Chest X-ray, AP view. Patient: 46 years old, sex M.
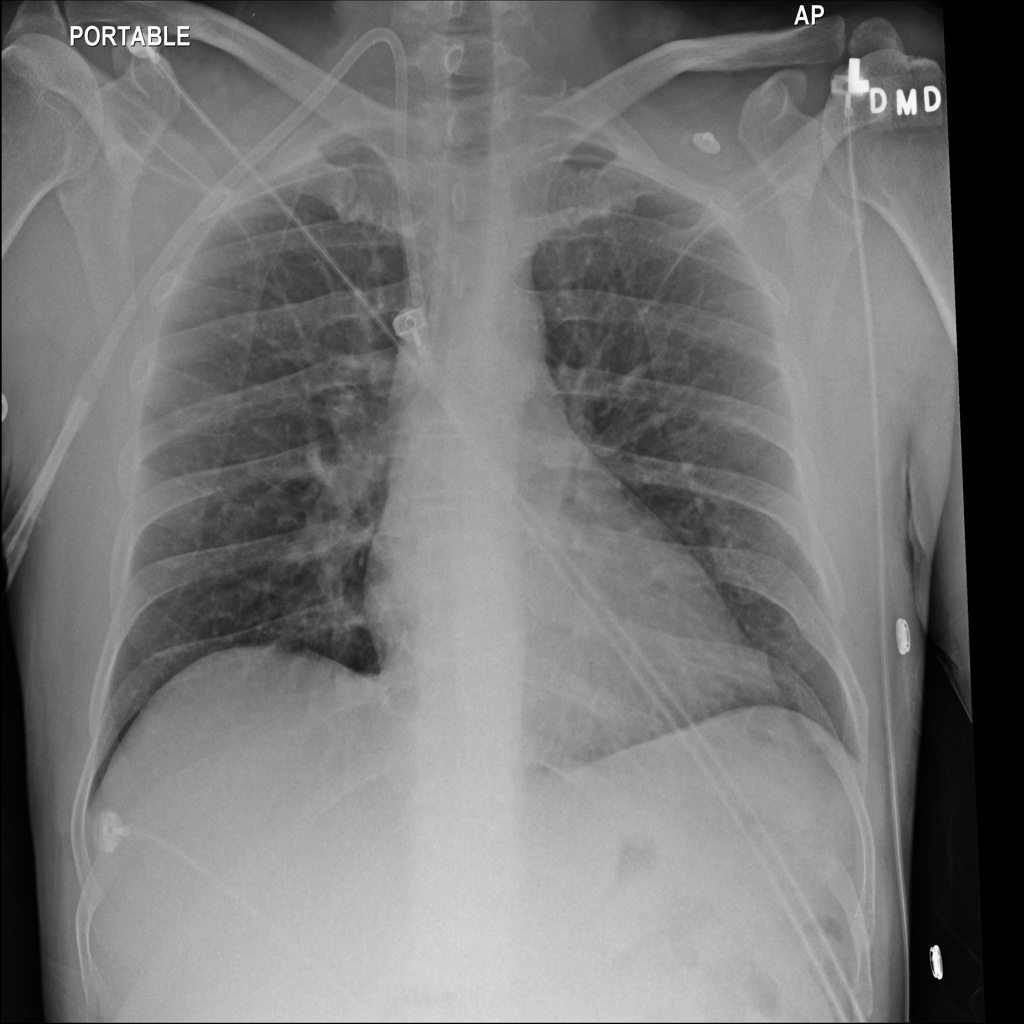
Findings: No Finding